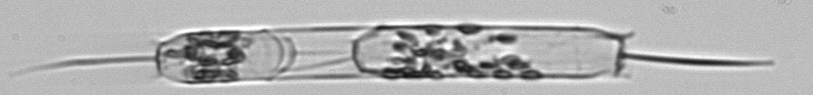
Label: Ditylum_brightwellii